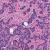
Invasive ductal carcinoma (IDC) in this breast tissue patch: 1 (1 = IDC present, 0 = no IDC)